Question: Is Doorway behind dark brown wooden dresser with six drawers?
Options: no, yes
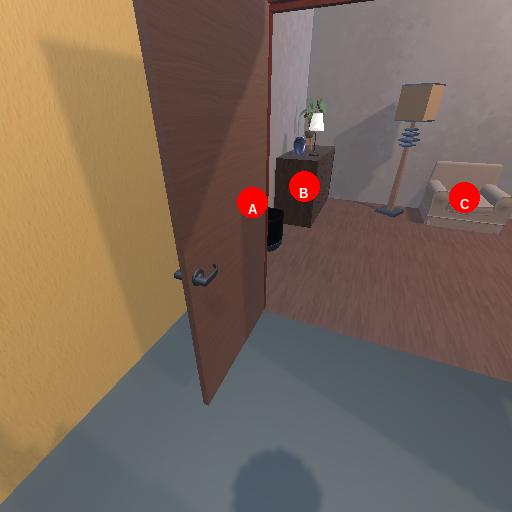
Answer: no